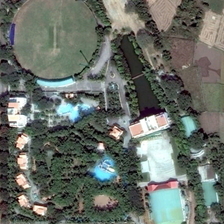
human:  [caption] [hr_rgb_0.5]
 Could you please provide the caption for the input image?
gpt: many green trees and several buildings with swimming pools are in a resort with a pond .

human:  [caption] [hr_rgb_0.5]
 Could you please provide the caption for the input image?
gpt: many green trees and several buildings with swimming pools are in a resort with a pond .

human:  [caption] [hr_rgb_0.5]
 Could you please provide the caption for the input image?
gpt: the swimming pool is surrounded by lush trees,on the side of the beach .

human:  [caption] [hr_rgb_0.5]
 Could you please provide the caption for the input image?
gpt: many grey brown buildings are near the swimming pool .

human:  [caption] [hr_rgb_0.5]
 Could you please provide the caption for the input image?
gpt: the swimming pool is surrounded by lush trees,on the side of the beach .